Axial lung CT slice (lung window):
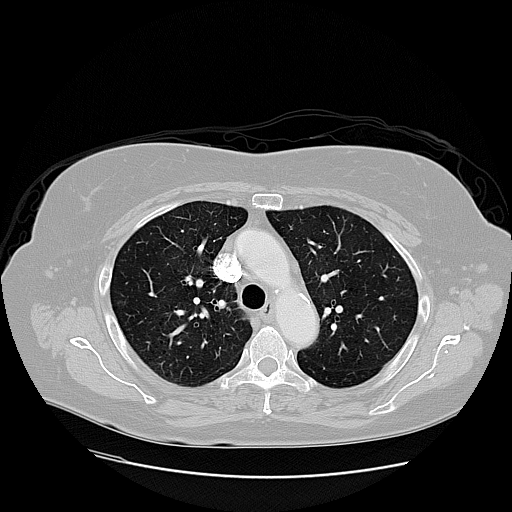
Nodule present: no